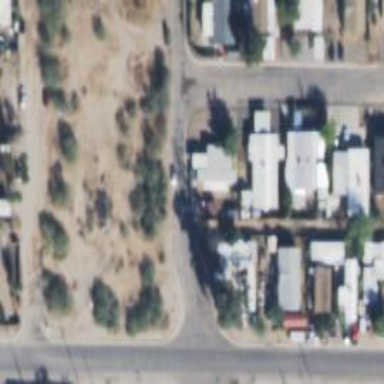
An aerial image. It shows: Alley classified as service road.